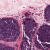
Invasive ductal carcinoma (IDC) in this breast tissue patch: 0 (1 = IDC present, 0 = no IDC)